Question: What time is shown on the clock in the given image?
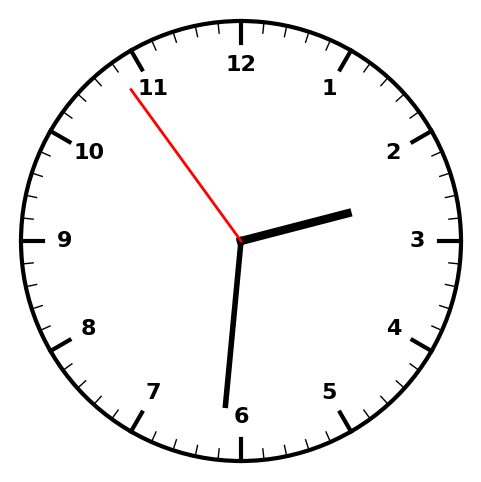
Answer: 02:30:54